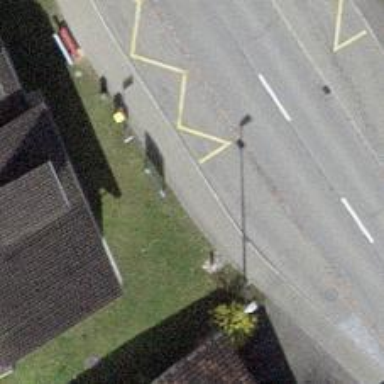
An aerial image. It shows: Platform for public transport. The platform is located by the road.